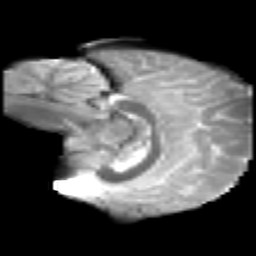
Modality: T2w
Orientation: sagittal
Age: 24
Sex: male
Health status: healthy
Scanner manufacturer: philips
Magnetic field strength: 3 T
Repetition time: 10.623 s
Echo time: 0.07044 s